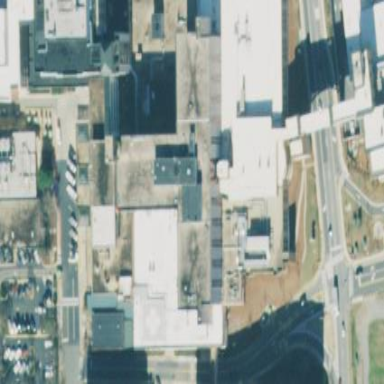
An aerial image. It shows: Part of building.